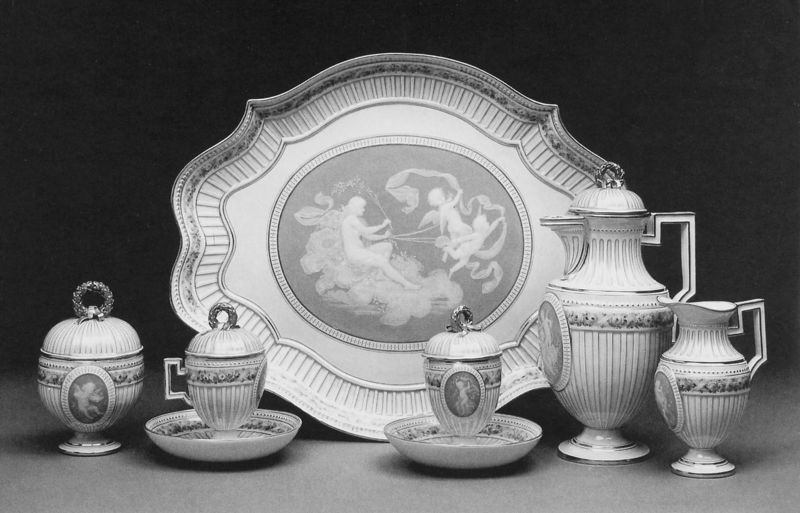
Titel: Dejeuner mit kannelierten cremefarbenen Flächen und Pate-sur-pate-Malerei auf hellbraunem Grund
Künstler: M. V. Acier
Schlagwörter: himmel, weiß, glas, schwarz, szene, tisch, eis, wolke, symbolismus, barock, schale, teller, wind, gold, klassizismus, fliegen, engel, henkel, kanne, keramik, stilleben, vase, weis, jugendstil, kaffee, ornamente, verzierung, streifen, tasse, tee, platte, foto, deckel, dose, motiv, porzellan, geschirr, service, untertasse, kranz, kännchen, tassen, teekanne, heilig, putten, porcelaine, putti, plateau, barok, milchkanne, ange, kermaik, zuckerdose, pot, plat, vaisselle, carafe, sucrier, karanz, faïence, tabeltt, cafetière, service en porcelaine, pot à lait, tisanière, chocolatière